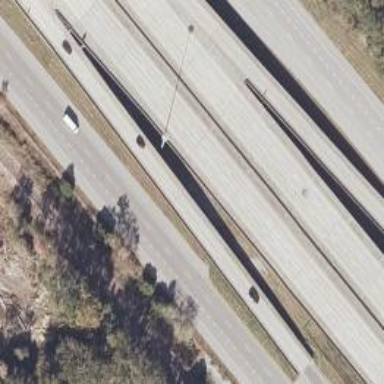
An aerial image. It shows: Bridge on motorway link.